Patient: sex M, age 75
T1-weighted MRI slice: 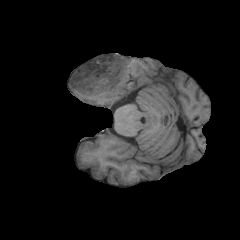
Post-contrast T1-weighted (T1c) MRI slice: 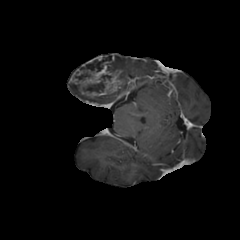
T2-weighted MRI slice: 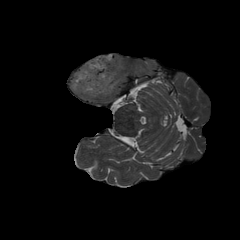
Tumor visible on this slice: yes
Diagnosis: Glioblastoma, IDH-wildtype
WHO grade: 4